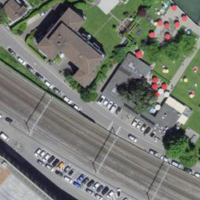
EUNIS habitat code: 53
Species observed at this site:
Enallagma cyathigerum